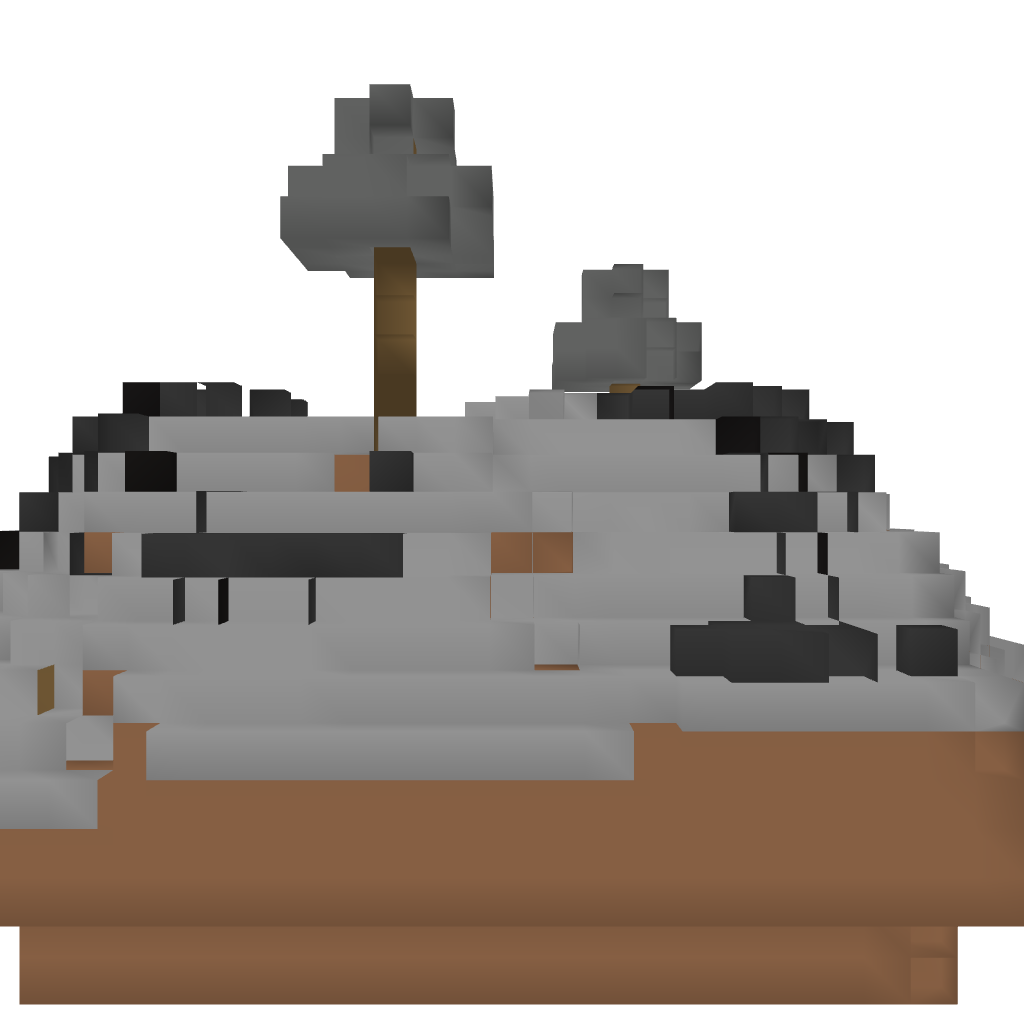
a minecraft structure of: Hobbit House w/ secret room